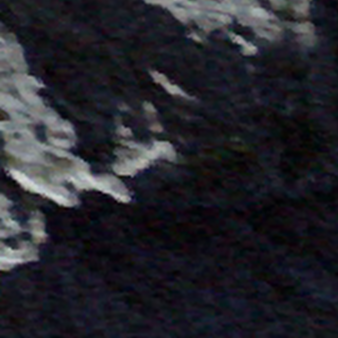
Label: other